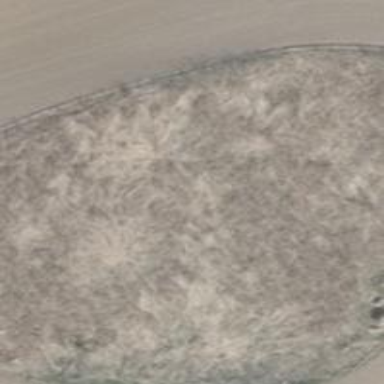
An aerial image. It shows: Area covered in scrub vegetation.